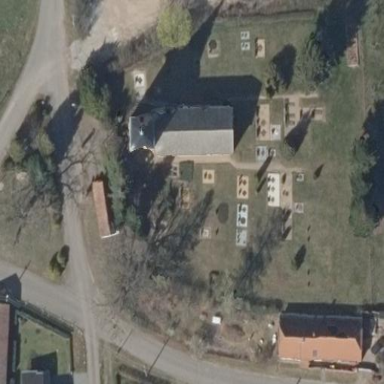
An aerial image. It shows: Graveyard.